Question: I've added a reference to Microsoft.AnalysisServices.AdomdClient to my C# project in hopes that I can automate some OLAP Cube processing. All of the example code to instantiate a server connection looks something like this:
'''
using Microsoft.AnalysisServices.AdomdClient;
Server OLAPServer = new Server();
'''
But if I use the above code, I receive the following error:
'Cannot resolve the symbol Server'
What is the issue? Below is the reference that I've added.

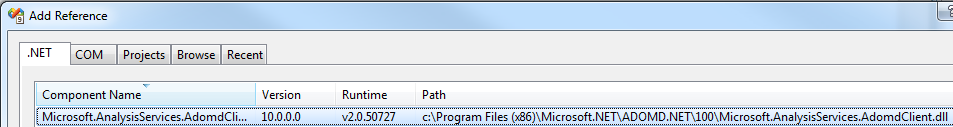
Answer: 'Server' is in the 'Microsoft.AnalysisServices' namespace, in 'Microsoft.AnalysisServices.dll'
This DLL is located in
'''
C:\Program Files (x86)\Microsoft SQL Server\%VERSION%\SDK\Assemblies\Microsoft.AnalysisServices.dll
'''